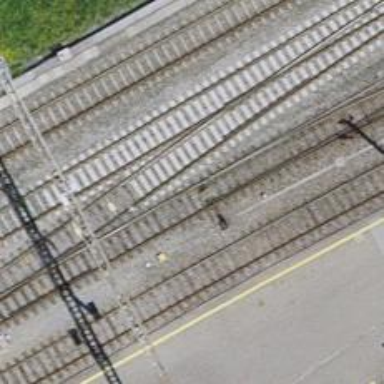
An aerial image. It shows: Yard with single rail track. The railway track is electrified with contact line for service purposes.